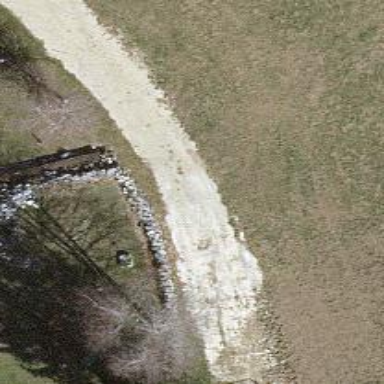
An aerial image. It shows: Dry stone wall barrier.